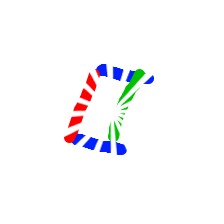
Shape: parallelogram